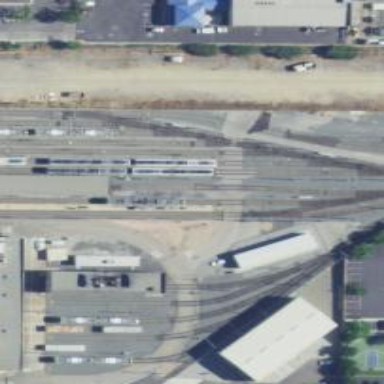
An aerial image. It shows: Light rail service yard with electrified contact lines.